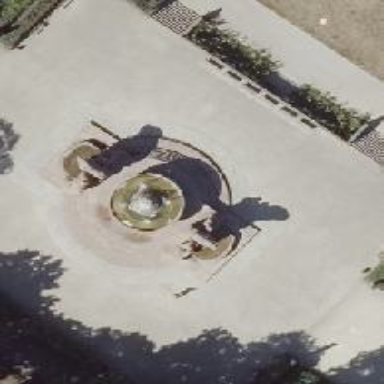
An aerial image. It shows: Beautiful fountain.